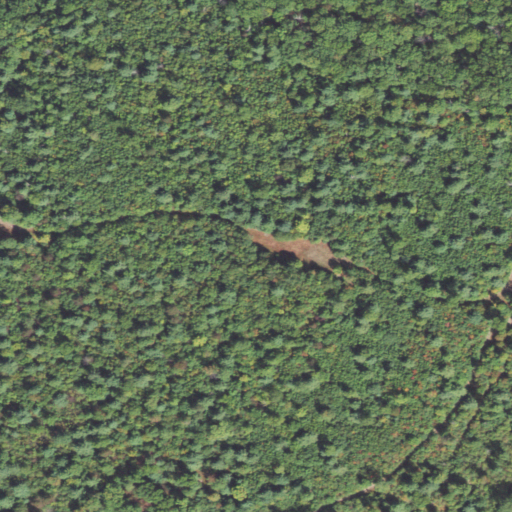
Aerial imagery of mountain in Pennsylvania named Huckleberry Hill containing deciduous forest and open development